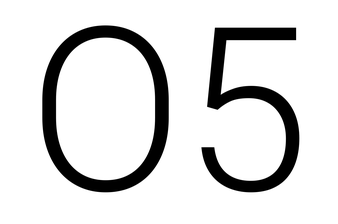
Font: Roboto_Light